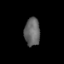
Tissue: skin
Cell type: Epithelial cells
Senescence score: 0.1973
Nuclear area (px): 428
Mean DAPI intensity: 101.9